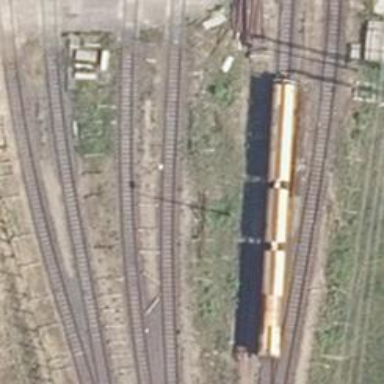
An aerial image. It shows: Rail spur service.